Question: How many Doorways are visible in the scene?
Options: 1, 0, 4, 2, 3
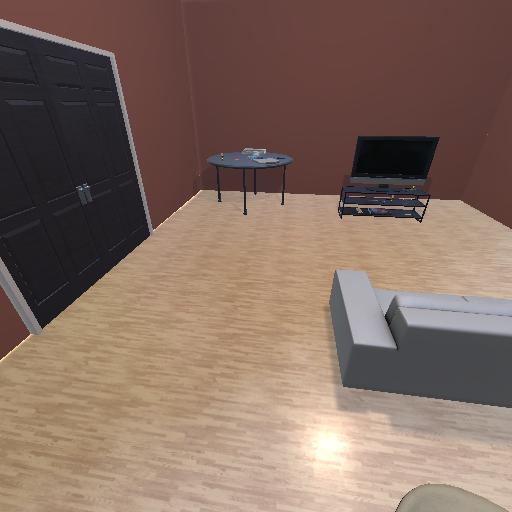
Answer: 1